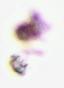
Label: Detritus